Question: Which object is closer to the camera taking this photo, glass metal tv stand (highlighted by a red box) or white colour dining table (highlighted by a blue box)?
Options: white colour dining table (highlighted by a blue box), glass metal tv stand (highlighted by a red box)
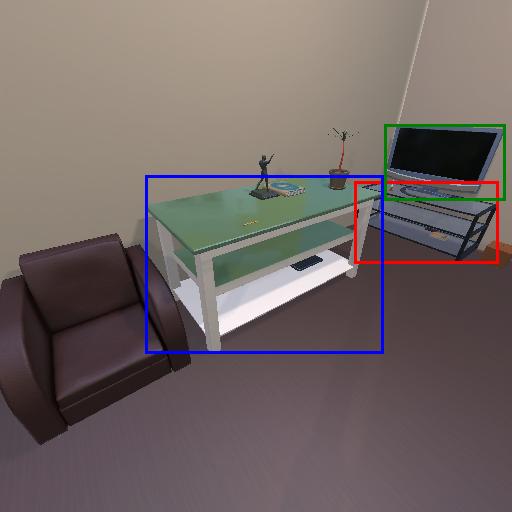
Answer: white colour dining table (highlighted by a blue box)